八年级 · 解析几何
已知, 反比例函数 $y=\frac{2}{x}$ 的图像和一次函数的图像交于 $A 、 B$ 两点, 点 $A$ 的横坐标是 -1 , 点 $B$ 的纵坐标是 -
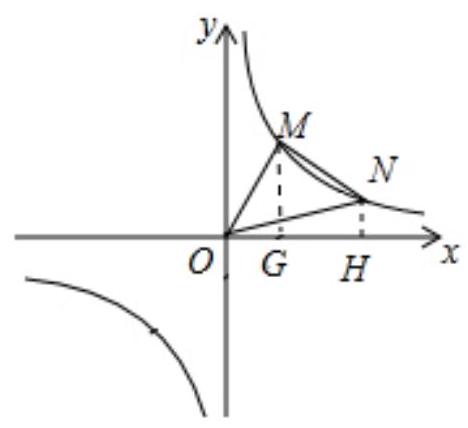
答案: 解: (1) $\because$ 反比例函数 $y=\frac{2}{x}$ 的图象和一次函数的图象交于 $A 、 B$ 两点, 点 $A$ 的横坐标是 -1 ,点 $B$ 的纵坐标是 -1,

$\therefore A(-1,-2), B(-2,-1)$,

设一次函数的表达式为 $y=k x+b$,

$\because$ 经过 $A(-1,-2), B(-2,-1)$ 点,

$\therefore\left\{\begin{array}{l}-k+b=-2 \\ -2 k+b=-1\end{array}\right.$ ，解得 $\left\{\begin{array}{l}k=-1 \\ b=-3\end{array}\right.$,

$\therefore$ 这个一次函数的表达式为 $y=-x-3$;

(2) $\because$ 点 $P(m, n)$ 与点 $Q$ 关于 $x$ 轴对称,

$\therefore Q(m,-n)$,

$\because$ 点 $P(m, n)$ 在反比例函数图象上,

$\therefore m n=2$,

$\because$ 点 $Q$ 恰好落在一次函数的图象上,

$\therefore n=m+3$,

$\therefore m(m+3)=2$,

$\therefore m^{2}+3 m=2$,

$\therefore m^{2}+n^{2}=m^{2}+(m+3)^{2}=2 m^{2}+6 m+9=2\left(m^{2}+3 m\right)+9=2 \times 2+9=13$;

(3)如图, 过 $M$ 作 $M G \perp x$ 轴于 $G ，$ 过 $N$ 作 $N H \perp x$ 轴于 $H$,

$\because M\left(x_{1}, y_{1}\right), N\left(x_{2}, y_{2}\right)$ 是反比例函数 $y=\frac{2}{x}$ 在第一象限图象上的两点,

$\therefore S_{\triangle M O G}=S_{\triangle N O H}=\frac{1}{2}|k|=1$,

$\because x_{2}-x_{1}=2, y_{1}+y_{2}=3$,

$\therefore S_{\triangle M O N}=S_{\text {梯形MNHG }}+S_{\triangle M O G}-S_{\triangle N O H}$

$=S_{\text {栚形 } M N H G}$

$$
\begin{gathered}
=\frac{1}{2}\left(y_{1}+y_{2}\right)\left(x_{2}-x_{1}\right) \\
=\frac{1}{2} \times 3 \times 2
\end{gathered}
$$

$=3$.